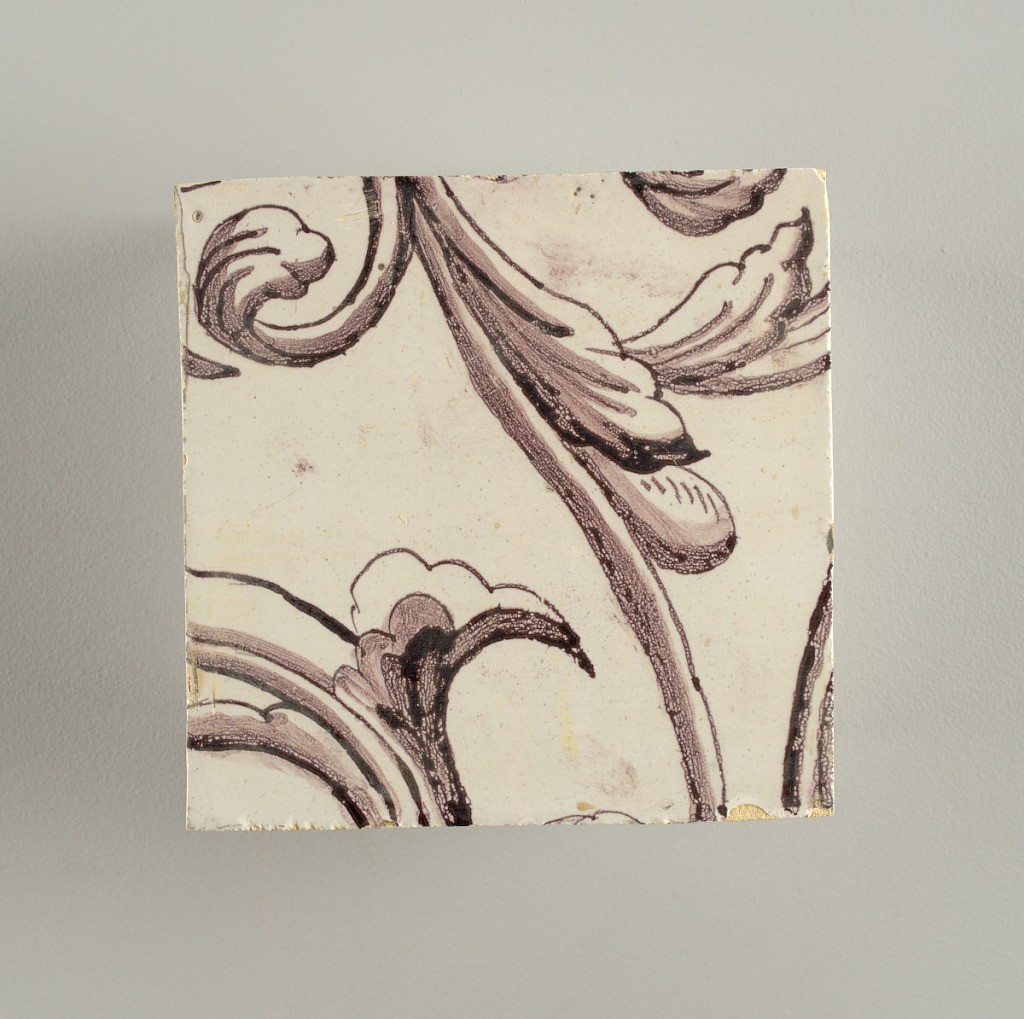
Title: Wall facing
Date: ca. 1725
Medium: Tin-glazed earthenware, underglaze
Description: Horizontal rectangle.  Thirty-seven tiles wide and twenty-one high with opening for door or window nineteen and one-half tiles high and twelve wide.  To left and right of opening, centered canopy above. Left, woman representing Hope, right, a sculputure urn.  Centered above opening, a mascaron.  Arabesque design of foliage.